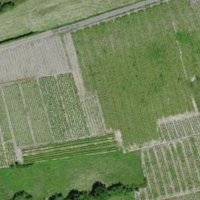
EUNIS habitat code: 40
Species observed at this site:
Cydonia oblonga